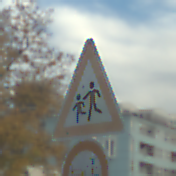
Verkehrszeichen: KinderRechts
Zusatzzeichen unten: VerbotUeberholenEinspurigeFahrzeuge
Umgebung: Outdoor, Urban
Tageszeit: MorningAfternoon
Wetter: PartlyCloudy
Licht: Natural
Jahreszeit: NotSpecified
Kontrast: LowContrast